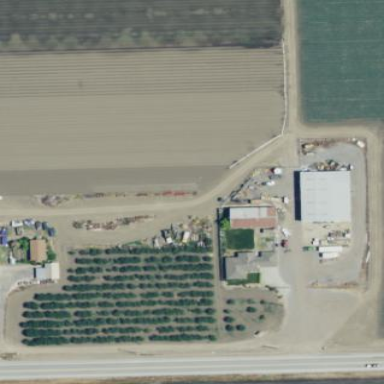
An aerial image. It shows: Farmyard area.